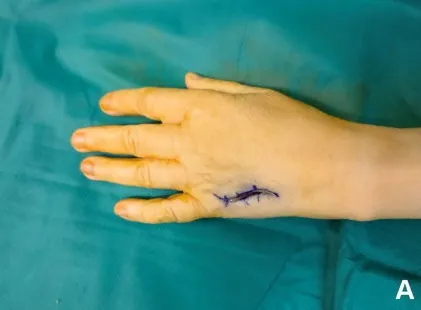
Surgical procedure and aspect of the tumor mass. (A) Curved skin incision over the IV inter-metacarpal space.
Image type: medical_photograph (other_medical_photograph)